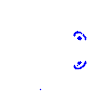
Particle: proton